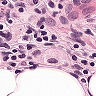
Metastatic tissue present: yes